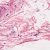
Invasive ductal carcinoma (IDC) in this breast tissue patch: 0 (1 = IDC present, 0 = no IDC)